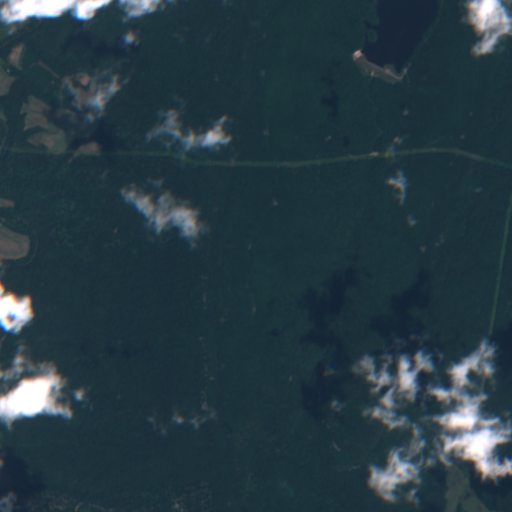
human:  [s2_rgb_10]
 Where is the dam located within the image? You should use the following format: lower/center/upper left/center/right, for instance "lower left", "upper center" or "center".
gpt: The dam is located in the upper right of the image.
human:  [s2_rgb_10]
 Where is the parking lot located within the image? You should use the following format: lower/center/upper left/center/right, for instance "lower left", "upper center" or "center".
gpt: The parking lot is located in the upper right of the image.
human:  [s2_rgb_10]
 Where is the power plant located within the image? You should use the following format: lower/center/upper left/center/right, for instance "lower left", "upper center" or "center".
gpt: There is no power plant in the image.